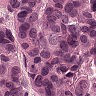
Metastatic tissue present: yes